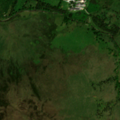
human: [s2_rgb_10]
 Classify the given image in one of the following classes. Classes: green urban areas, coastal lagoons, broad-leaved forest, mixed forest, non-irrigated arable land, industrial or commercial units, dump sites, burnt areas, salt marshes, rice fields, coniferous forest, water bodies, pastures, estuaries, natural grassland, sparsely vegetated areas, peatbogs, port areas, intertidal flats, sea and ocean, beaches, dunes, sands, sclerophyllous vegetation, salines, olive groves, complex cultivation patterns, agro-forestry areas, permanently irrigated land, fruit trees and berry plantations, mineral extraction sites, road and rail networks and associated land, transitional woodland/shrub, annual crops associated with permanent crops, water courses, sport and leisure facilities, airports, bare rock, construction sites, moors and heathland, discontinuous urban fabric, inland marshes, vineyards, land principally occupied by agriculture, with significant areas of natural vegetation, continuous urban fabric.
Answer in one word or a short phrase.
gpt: sport and leisure facilities, moors and heathland, transitional woodland/shrub, peatbogs